Question: I'm doing like a Mcdonalds' control panel to choose
what clients want to take. I'm doing it with Windows Forms
using C#. What I made was creating a class called products
and after in Form1.cs I made a List where I'll put the
products read from database.
I managed to do this and show the results on a DataGrid.
My problem is that when I make the selection of the products
and then I click on the button Send, the Datagrid doesn't refresh automatically. I have to close the program and when
i restart it i can see the changes.
My question is, does anyone know how to update de Datagrid
whitout restarting the program?
Thanks very much, I add my code below:

#
'''
using System;
using System.Collections.Generic;
using System.ComponentModel;
using System.Data;
using System.Drawing;
using System.Linq;
using System.Text;
using System.Windows.Forms;
using MySql.Data.MySqlClient;
namespace WindowsFormsApplication1
{
public partial class Form1 : Form
{
MySqlConnection conn = new MySqlConnection();
String connectionString = "Server=127.0.0.1; Database=mydatabase; Uid=root; Pwd=;";
List<products> listproducts = new List<products>();
public string product;
public string quantity;
public Form1()
{
InitializeComponent();
startConn();
}
private void startConn()
{
try
{
conn.ConnectionString = connectionString;
conn.Open();
textBox3.Text= "Correct connection";
//we call the function READ
read();
}
catch (MySqlException)
{
textBox3.Text="An error has ocurred";
}
}
public void read()
{
MySqlCommand instruccio = conn.CreateCommand();
instruccio.CommandText = "Select * from products";
MySqlDataReader search = instruccio.ExecuteReader();
while (search.Read())
{
products prod = new products();
prod.IdProd = search["idProd"].ToString();
prod.Name = search["nomProd"].ToString();
prod.Quantity = Int32.Parse(search["quantitat"].ToString());
listproducts.Add(prod);
}
dataGridView1.DataSource = listproducts;
search.Close();
search.Dispose();
}
private void btnEnviar_Click(object sender, EventArgs e) //Button Send (Enviar in spanish)
{
try
{
//before updating the stock in database we query the total quantity of the product selected
MySqlCommand instruccio1 = connexio.CreateCommand();
instruccio1.CommandText = "Select quantitat from productes where 'nomProd'='"+ this.product +"'";
MySqlDataReader read = instruccio1.ExecuteReader();
int result = 0;
while (read.Read())
{
resultat=Int32.Parse(read["quantitat"].ToString());
}
read.Dispose();
instruccio1.Dispose();
if (this.quantity != 0)
{
if (result > this.quantity)
{
int difference = result - this.quantity;
MySqlCommand instruccio2 = conn.CreateCommand();
instruccio2.CommandText = "UPDATE products set 'quantitat'='" + this.difference + "' where products.nomProd='" + this.product + "'";
instruccio2.ExecuteNonQuery();
conn.Close();
startConn();
textBox1.Text= "";
textBox2.Text = "";
this.quantity = "";
this.product = "";
}
else
{
MessageBox.Show("There's no quantity.");
}
}
catch (Exception xe)
{
MessageBox.Show("",xe.Message);
}
}
private void btnEsborrar_Click(object sender, EventArgs e) //Erase button
{
this.quantity = "";
this.product = "";
this.aEnviar = 0;
textBox1.Text = quantity;
textBox2.Text = product;
}
....
....
'''
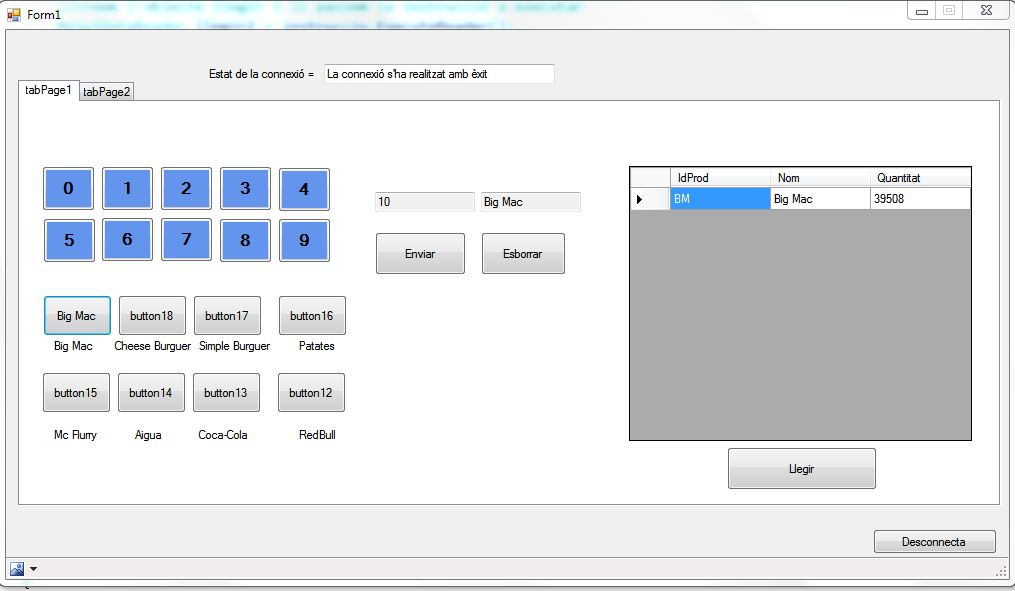
Answer: what you can do is the following:
1. Add a timer control on your form and set the time you want its Tick event to be fired, it is put in the Interval property in milliseconds.
2. on this event call your function startConn.
and thats it, very easy :)